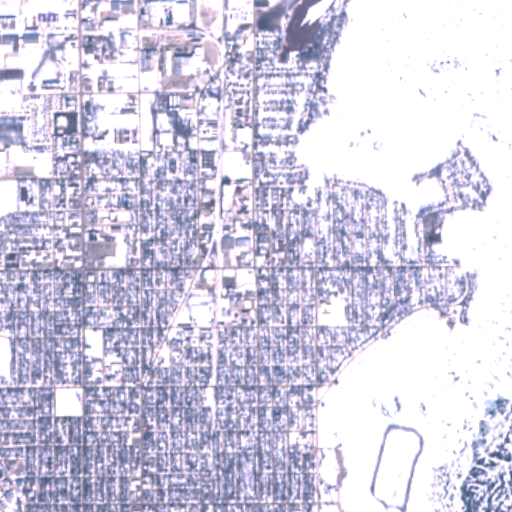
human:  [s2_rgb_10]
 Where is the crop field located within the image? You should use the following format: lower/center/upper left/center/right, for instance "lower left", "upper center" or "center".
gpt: The crop field is located in the upper left of the image.
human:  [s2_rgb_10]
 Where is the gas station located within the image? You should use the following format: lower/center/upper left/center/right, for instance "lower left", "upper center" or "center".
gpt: The gas station is located in the center left of the image.
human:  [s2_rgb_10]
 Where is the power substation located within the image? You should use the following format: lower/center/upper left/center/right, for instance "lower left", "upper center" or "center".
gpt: The power substation is located in the center of the image.
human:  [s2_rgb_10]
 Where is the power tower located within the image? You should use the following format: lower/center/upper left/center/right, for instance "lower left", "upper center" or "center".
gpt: The power tower is located in the center of the image.
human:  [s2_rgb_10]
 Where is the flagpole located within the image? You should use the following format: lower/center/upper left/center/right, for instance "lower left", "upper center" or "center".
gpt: The flagpole is located in the center left of the image.
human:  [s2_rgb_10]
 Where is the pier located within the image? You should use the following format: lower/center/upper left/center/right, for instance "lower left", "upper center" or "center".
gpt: The pier is located in the lower right of the image.
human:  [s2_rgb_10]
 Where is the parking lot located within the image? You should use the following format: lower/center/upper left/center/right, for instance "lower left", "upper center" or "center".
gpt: There is no parking lot in the image.